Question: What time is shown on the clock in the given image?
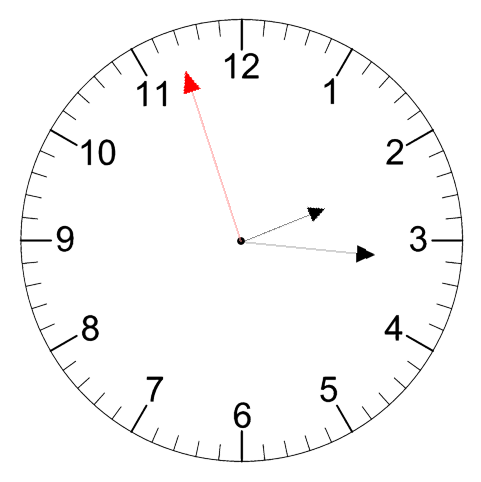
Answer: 02:15:57